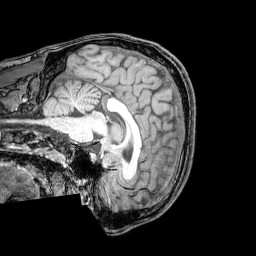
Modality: T1w
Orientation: sagittal
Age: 24
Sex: male
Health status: healthy
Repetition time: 0.081 s
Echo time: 0.037 s